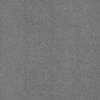
Label: dusty